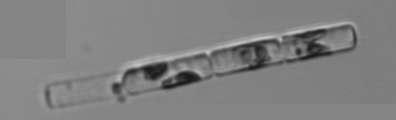
Label: Guinardia_delicatula_TAG_internal_parasite